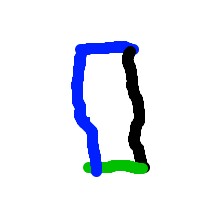
Shape: rectangle